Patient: sex F, age 49
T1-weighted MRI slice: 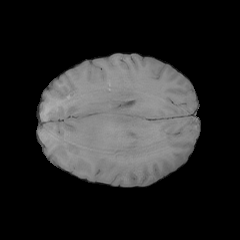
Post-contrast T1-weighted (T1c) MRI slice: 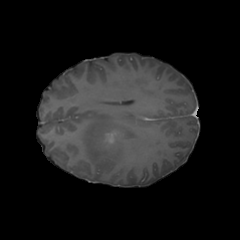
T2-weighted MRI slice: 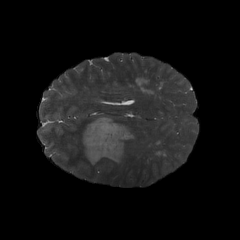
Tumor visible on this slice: yes
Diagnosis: Glioblastoma, IDH-wildtype
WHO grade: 4